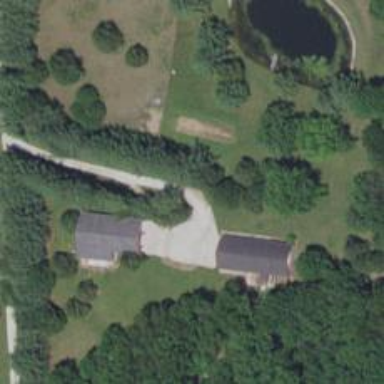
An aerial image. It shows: Driveway.